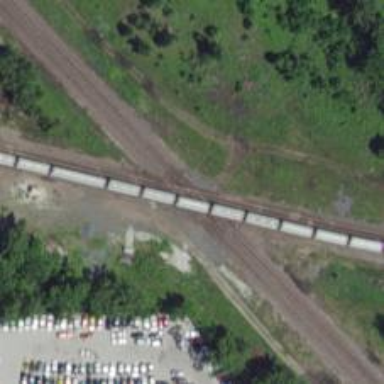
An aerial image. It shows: Railway crossing.